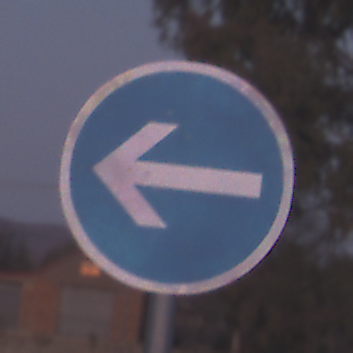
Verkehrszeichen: VorgeschriebeneFahrtrichtungHierLinks
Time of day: SunriseSunset
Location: Outdoor (Nature)
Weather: Clear
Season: NotSpecified
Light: Natural